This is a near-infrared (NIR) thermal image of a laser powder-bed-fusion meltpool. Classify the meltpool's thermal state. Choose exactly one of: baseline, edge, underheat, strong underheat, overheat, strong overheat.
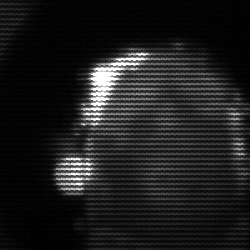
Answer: baseline